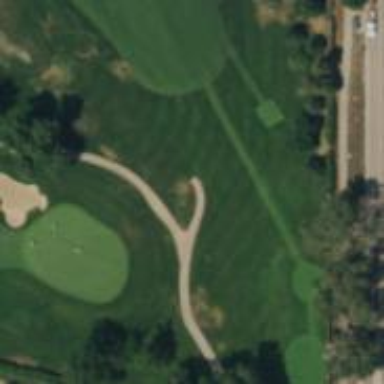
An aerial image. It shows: Well-maintained path primarily used as golf cart path.